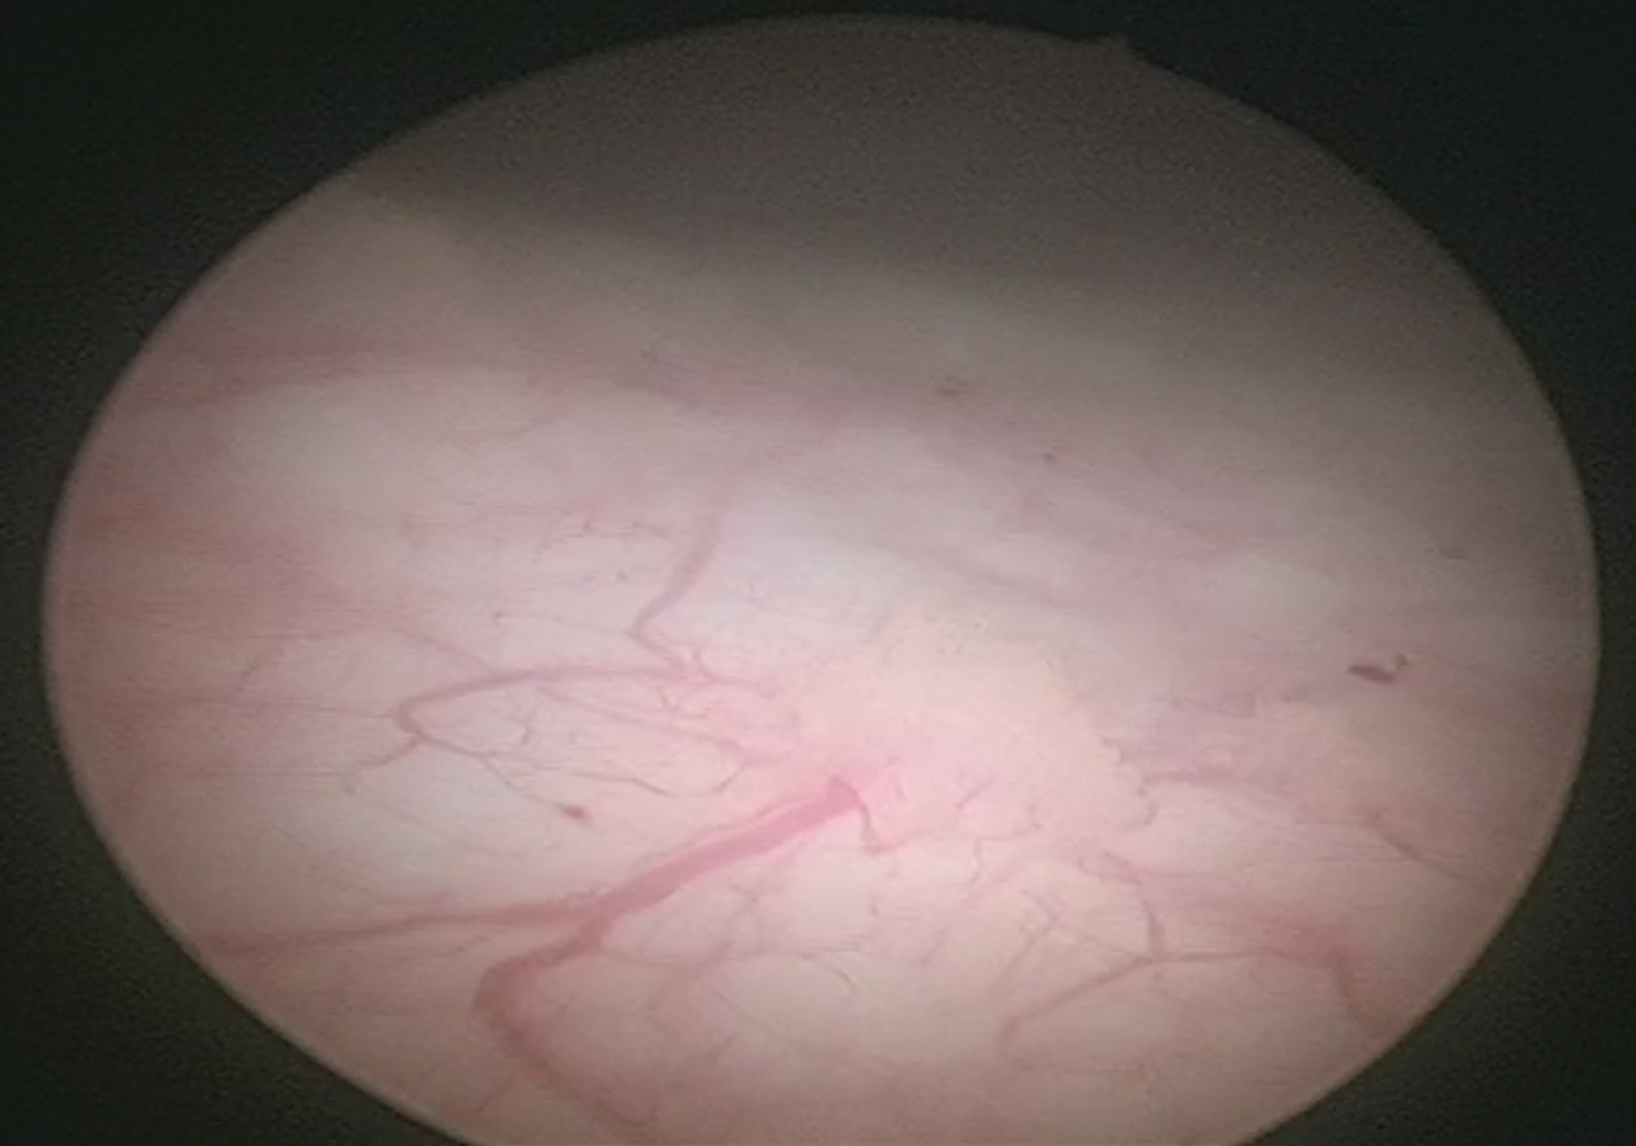
Modality: WLC
Class: Malignant
Subclass: HighGradePapillary
Lesion: L1
Stage: Ta
Morphology: Papillary
Bladder cancer association: Yes